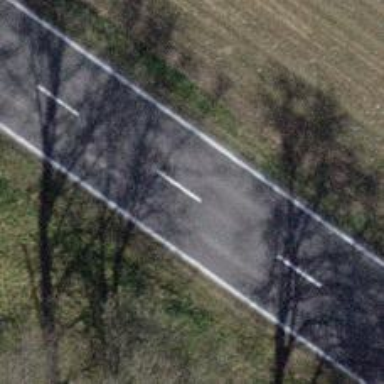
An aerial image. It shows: Primary highway.